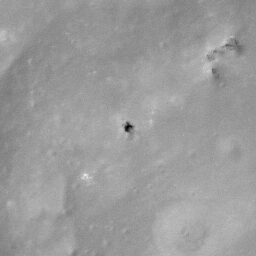
Pit: Sharonov 1a
Host crater: Sharonov
Host type: impact_melt
Lunar coordinates: latitude 12.575, longitude 173.404